Field crop: maize
Growth stage: 1
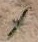
Species: atriplex